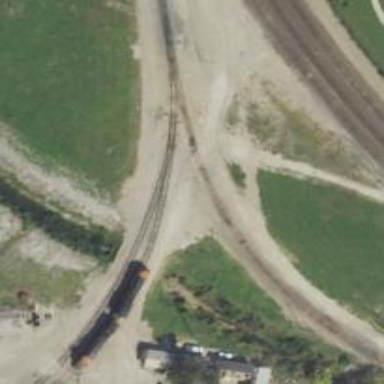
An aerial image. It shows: Railway yard in service.